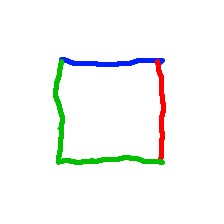
Shape: square